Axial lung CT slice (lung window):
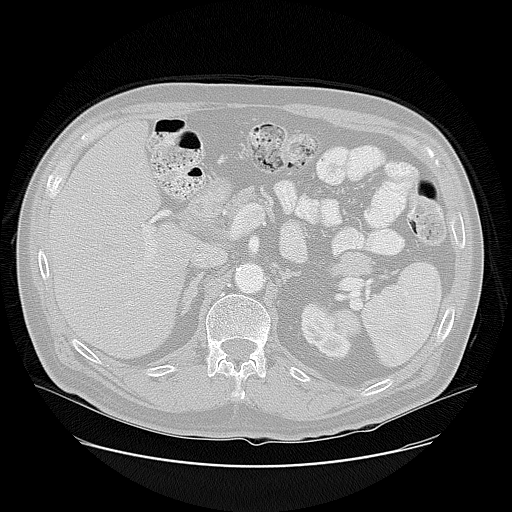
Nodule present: no